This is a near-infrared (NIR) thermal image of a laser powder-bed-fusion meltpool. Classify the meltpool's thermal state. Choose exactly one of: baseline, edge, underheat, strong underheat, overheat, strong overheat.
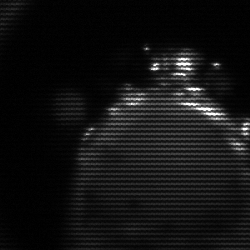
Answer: edge